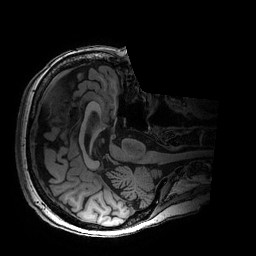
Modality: T1w
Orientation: axial
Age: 74
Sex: female
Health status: healthy
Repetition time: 2.53 s
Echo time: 0.0034 s